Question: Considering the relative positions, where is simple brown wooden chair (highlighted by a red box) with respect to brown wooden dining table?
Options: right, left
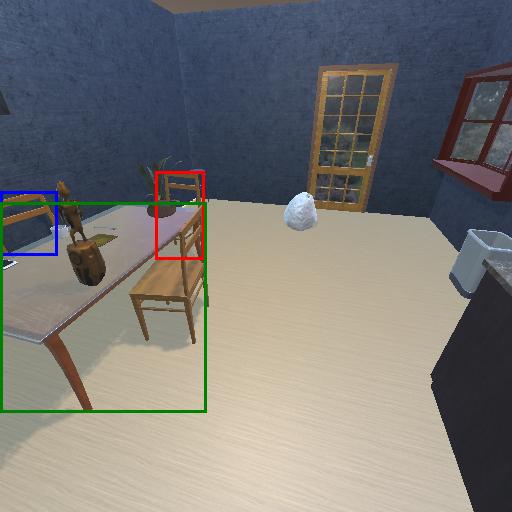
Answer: right